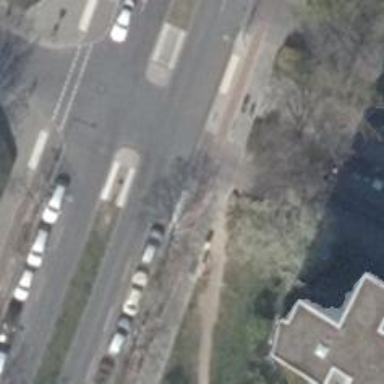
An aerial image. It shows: Traffic island located on footway.